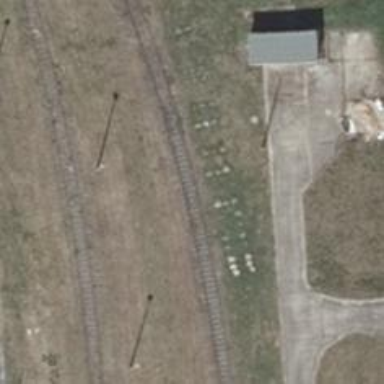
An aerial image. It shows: Railway spur service.